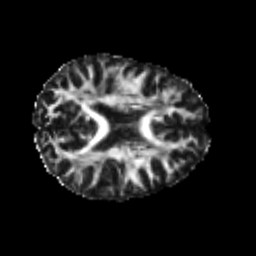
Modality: FA
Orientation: axial
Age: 22
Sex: female
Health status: healthy
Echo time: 0.074 s